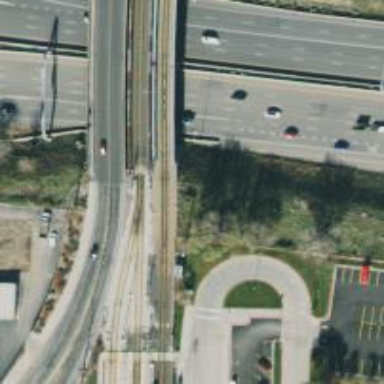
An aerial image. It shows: Bridge for light rail railway with electrified contact lines.